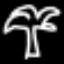
Label: palm tree